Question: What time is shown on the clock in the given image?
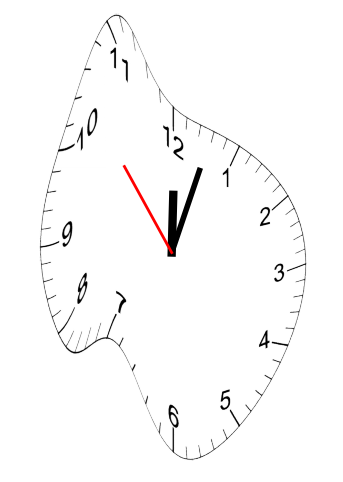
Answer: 12:02:53